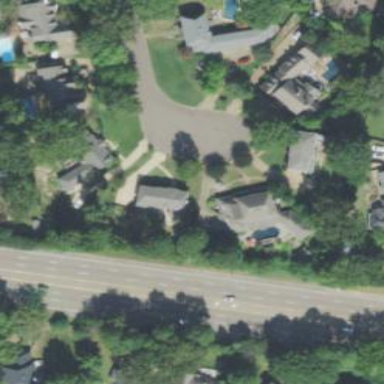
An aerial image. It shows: Driveway leading to service road.